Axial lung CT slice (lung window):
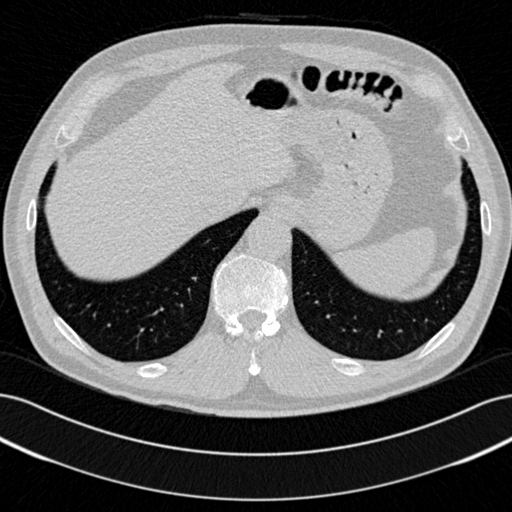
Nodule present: no